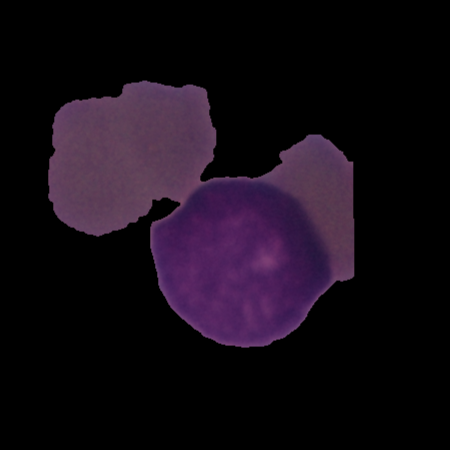
Label: cancer